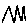
Label: zigzag